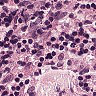
Metastatic tissue present: no